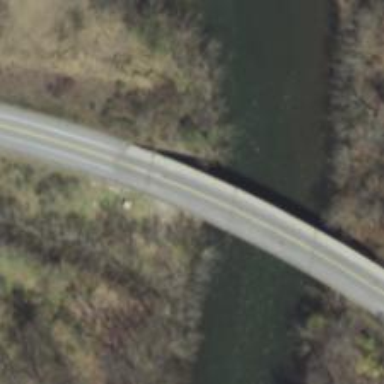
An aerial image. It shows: Tertiary road with bridge.